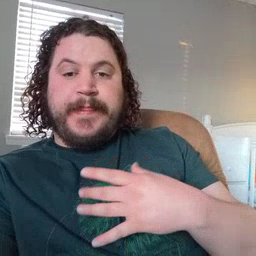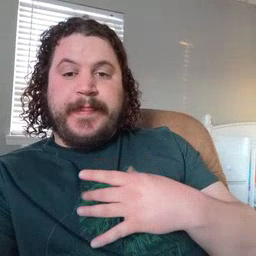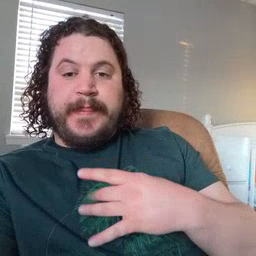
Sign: like